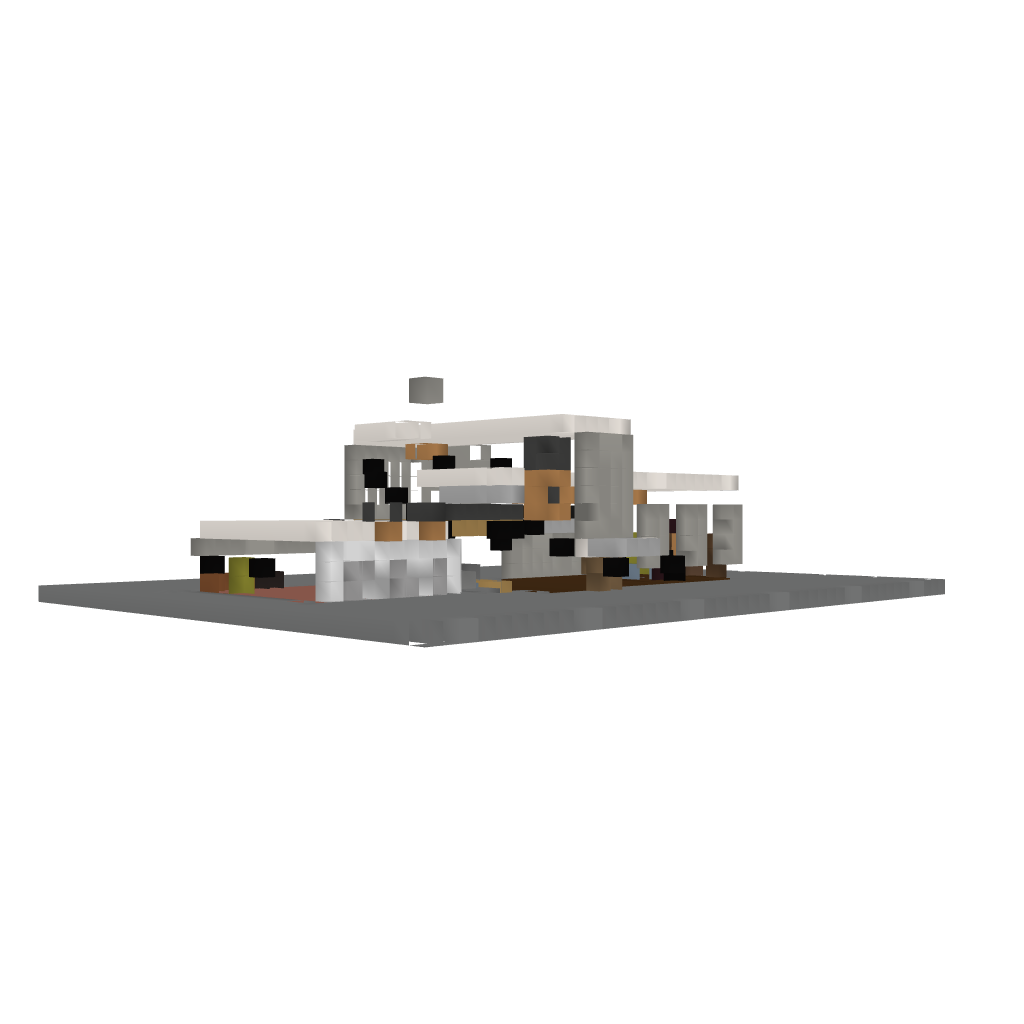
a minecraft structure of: Another modern villa